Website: bh-photo
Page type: customer-info-address
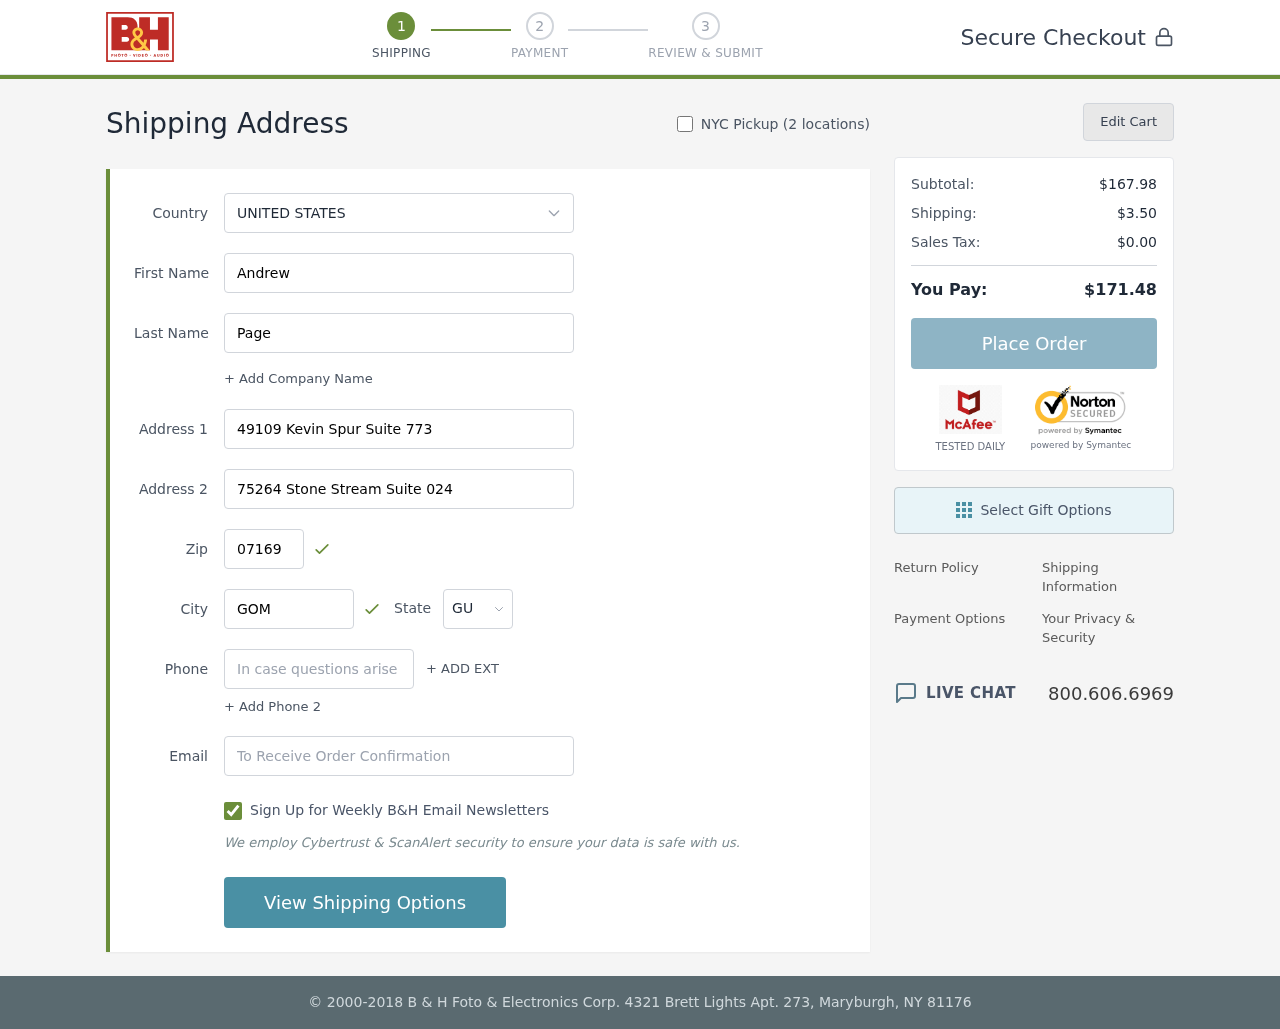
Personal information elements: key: PII_CITY
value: Gomezstad
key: PII_COUNTRY
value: United States
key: PII_EMAIL
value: andrew_page@hotmail.com
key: PII_FIRSTNAME
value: Andrew
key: PII_LASTNAME
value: Page
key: PII_PHONE
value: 4978889880
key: PII_POSTCODE
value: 07169
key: PII_STATE_ABBR
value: GU
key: PII_STREET
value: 49109 Kevin Spur Suite 773
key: PII_STREET2
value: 75264 Stone Stream Suite 024
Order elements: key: ORDER_SUBTOTAL
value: $167.98
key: ORDER_SHIPPING_COST
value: $3.50
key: ORDER_TAX
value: $0.00
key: ORDER_TOTAL
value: $171.48